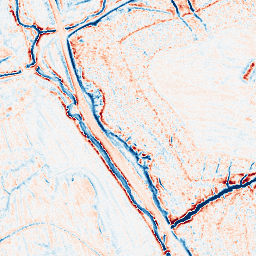
Category: edge_preserving
Decomposition family: anisotropic_diffusion
Decomposition parameters: iterations: 20
kappa: 50
gamma: 0.1
Upsampling method: regularized
Upsampling parameters: scale: 4
lambda_reg: 0.001
Upsampling scale: 4